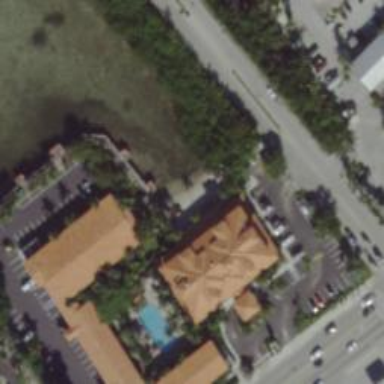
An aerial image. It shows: Hotel building.